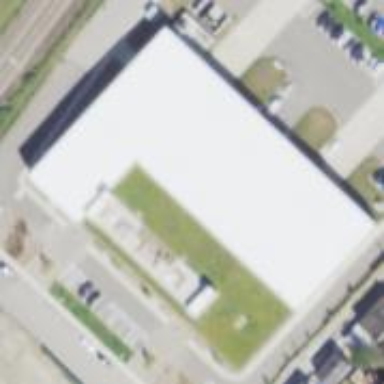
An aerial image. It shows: Office building.